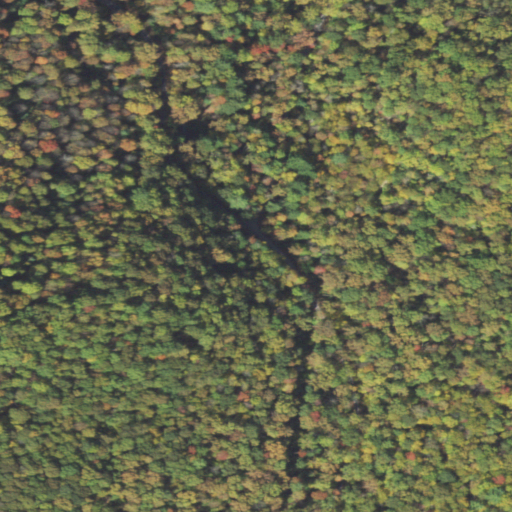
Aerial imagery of gap in Pennsylvania named Hubler Gap containing deciduous forest, open development, mixed forest, and evergreen forest